Question: I followed a tutorial to make a Custom Control. What I basically did was make a new project, add a file 'CategoryBar.cs' and a directory called 'Themes' with a file 'Themes\generic.xaml' (with Compile type set to 'resource'). Then I wrote a class 'CategoryBar.cs', filled up the 'generic.xaml' with a ResourceDictionary. Let's call this project the 'UILib':
'''
<?xml version="1.0" encoding="utf-8" ?>
<ResourceDictionary xmlns="http://schemas.microsoft.com/winfx/2006/xaml/presentation"
xmlns:x="http://schemas.microsoft.com/winfx/2006/xaml"
xmlns:vsm="clr-namespace:System.Windows;assembly=System.Windows"
xmlns:local="clr-namespace:ErnestUILib">
<Style TargetType="local:CategoryBar">
<Setter Property="Background" Value="Black" />
<Setter Property="Template">
<Setter.Value>
<ControlTemplate TargetType="local:CategoryBar">
<Grid x:Name="GridView" Background="{TemplateBinding Background}" Margin="0,0,0,8">
<!-- The grid rowdefs, coldefs and whatever makes up the grid -->
</Grid>
</ControlTemplate>
</Setter.Value>
</Setter>
</Style>
</ResourceDictionary>
'''
And it all runs completely fine in a project where I add a reference to this library. I added the attribute 'xmlns:EULib="clr-namespace:UILib;assembly=UILib"' to '<phone:PhoneApplicationPage .. />' and it's working fine. Now, I wanted to implement another control (as I want to have one separate and exactly one library for custom UI controls). So now my generic.xaml looks like:
'''
<?xml version="1.0" encoding="utf-8" ?>
<ResourceDictionary xmlns="http://schemas.microsoft.com/winfx/2006/xaml/presentation"
xmlns:x="http://schemas.microsoft.com/winfx/2006/xaml"
xmlns:vsm="clr-namespace:System.Windows;assembly=System.Windows"
xmlns:local="clr-namespace:ErnestUILib">
<!-- THE NEW CUSTOM CONTROL -->
<Style TargetType="local:PaginationBar">
<Setter Property="Background" Value="Black" />
<Setter Property="Template">
<Setter.Value>
<ControlTemplate TargetType="local:PaginationBar">
<Grid x:Name="GridView" Background="{TemplateBinding Background}" Margin="0,0,0,8">
<!-- The grid rowdefs, coldefs and whatever makes up the grid -->
</Grid>
</ControlTemplate>
</Setter.Value>
</Setter>
</Style>
<!-- THE PREVIOUS CUSTOM CONTROL -->
<Style TargetType="local:CategoryBar">
<Setter Property="Background" Value="Black" />
<Setter Property="Template">
<Setter.Value>
<ControlTemplate TargetType="local:CategoryBar">
<Grid x:Name="GridView" Background="{TemplateBinding Background}" Margin="0,0,0,8">
<!-- The grid rowdefs, coldefs and whatever makes up the grid -->
</Grid>
</ControlTemplate>
</Setter.Value>
</Setter>
</Style>
</ResourceDictionary>
'''
Here, I've created a class 'PaginationBar' in 'PaginationBar.cs' and it's all setup, but when I try to use it in my application's xaml file, it shows a white-filled rectangle in the designer view with a cross at it's top left corner and it says that an exception was caused 'Control_TargetTypeMismatch'. After a few trickeries of mine, nothing still worked, but the Designer just doesn't load when I use '<UILib:PaginationBar .. />' and instead gives an error 'System.Reflection.TargetInvocationException' (Exception has been thrown by the target of an invocation). When I run the project, it gives some XamlParseException error. This is the only exception I'm able to get some details out of, none of which I think are even remotely useful. Anyhow, this is what I get with the XamlParseException:
I have no clue how to proceed. Any help is greatly appreciated. Thanks in anticipation :)
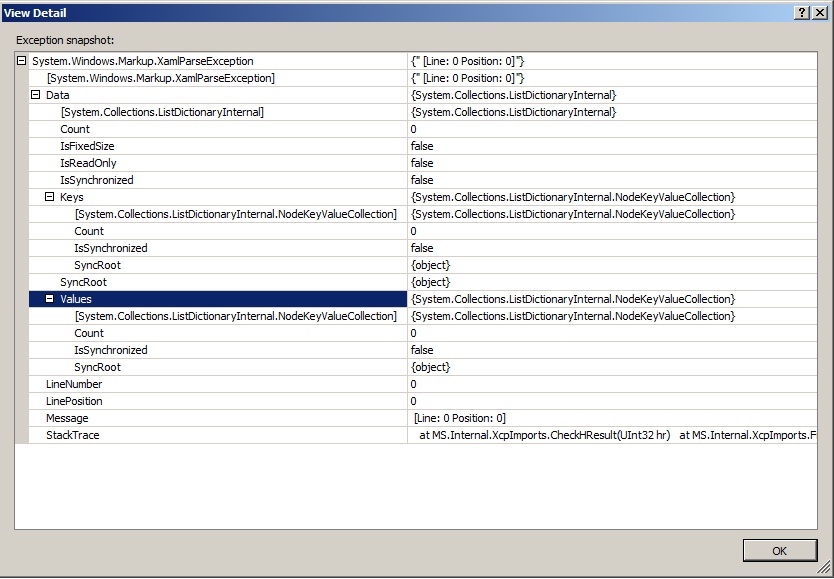
Answer: Verify that PaginationBar is define in the same namespace: "clr-namespace:ErnestUILib". Also verify that you have set the right DefaultStyleKey in the constructor of your control:
'''
public PaginationBar ()
{
DefaultStyleKey = typeof(PaginationBar );
}
'''